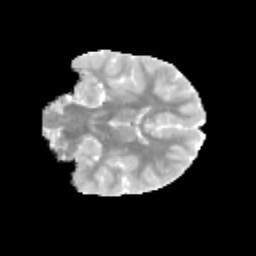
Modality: MD
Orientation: coronal
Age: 9
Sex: male
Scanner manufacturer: siemens
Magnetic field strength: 3 T
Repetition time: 3.8 s
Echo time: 0.07 s